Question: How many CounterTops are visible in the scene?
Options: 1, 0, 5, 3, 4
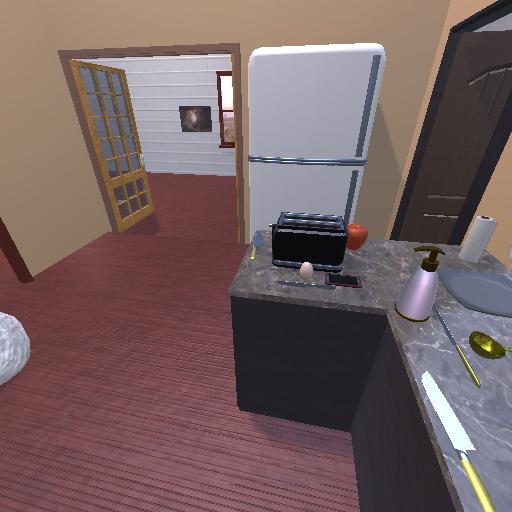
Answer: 1